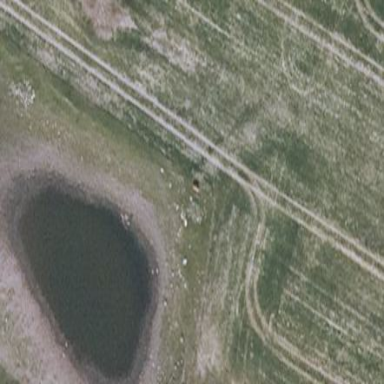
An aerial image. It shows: Pond with natural water.